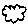
Label: cloud